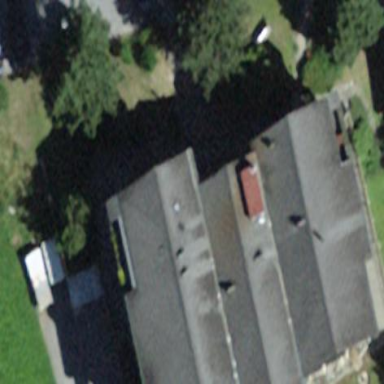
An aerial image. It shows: Building housing furniture shop.